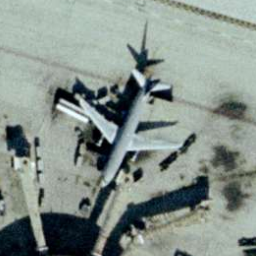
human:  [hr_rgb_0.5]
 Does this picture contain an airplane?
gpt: yes

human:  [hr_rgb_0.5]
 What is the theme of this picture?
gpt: airport

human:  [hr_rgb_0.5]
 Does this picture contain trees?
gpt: no

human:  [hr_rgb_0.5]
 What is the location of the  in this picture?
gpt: center